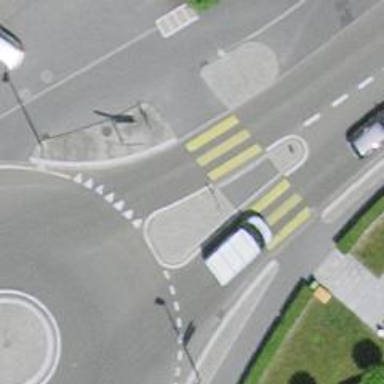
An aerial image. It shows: Traffic calming island.